Field crop: tomato
Growth stage: 2
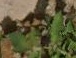
Species: tomato